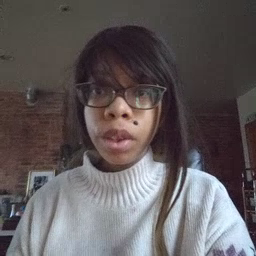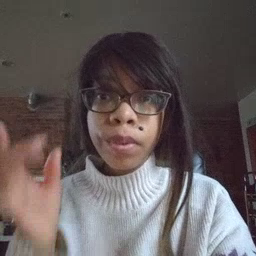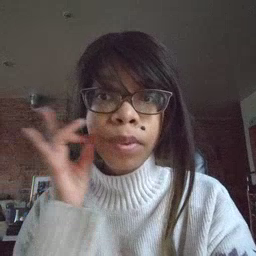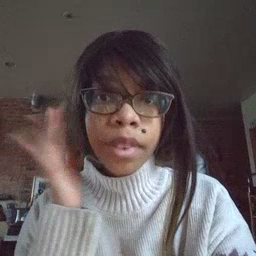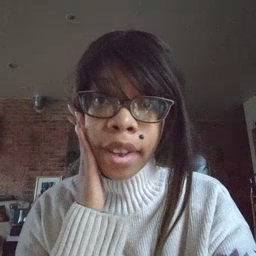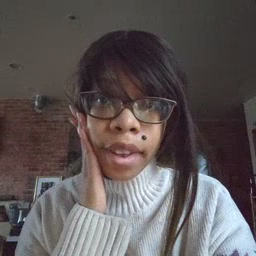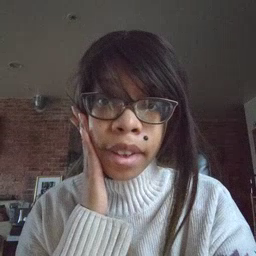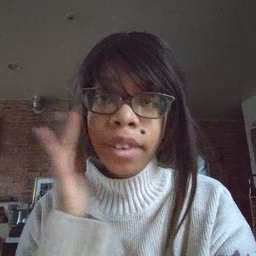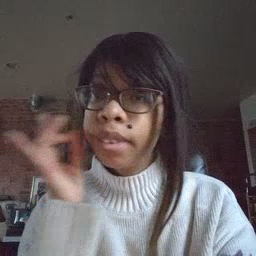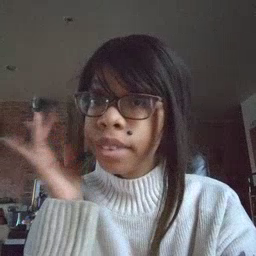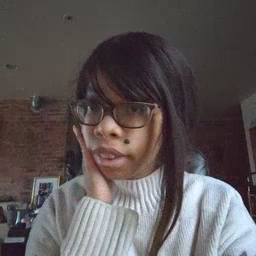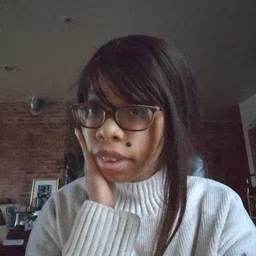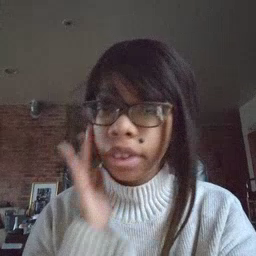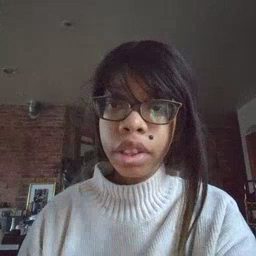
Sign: bee